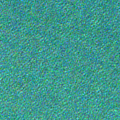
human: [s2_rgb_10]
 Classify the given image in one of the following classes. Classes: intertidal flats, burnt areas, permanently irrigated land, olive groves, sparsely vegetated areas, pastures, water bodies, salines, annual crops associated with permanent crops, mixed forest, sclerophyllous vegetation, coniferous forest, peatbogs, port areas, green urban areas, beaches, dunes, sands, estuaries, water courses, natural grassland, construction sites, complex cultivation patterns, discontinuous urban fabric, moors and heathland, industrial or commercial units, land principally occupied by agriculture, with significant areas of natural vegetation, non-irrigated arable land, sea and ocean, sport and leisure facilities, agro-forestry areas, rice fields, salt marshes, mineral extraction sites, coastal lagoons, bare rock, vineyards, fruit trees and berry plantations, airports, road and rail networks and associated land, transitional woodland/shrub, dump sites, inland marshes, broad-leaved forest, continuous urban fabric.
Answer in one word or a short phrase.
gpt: sea and ocean